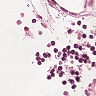
Metastatic tissue present: no